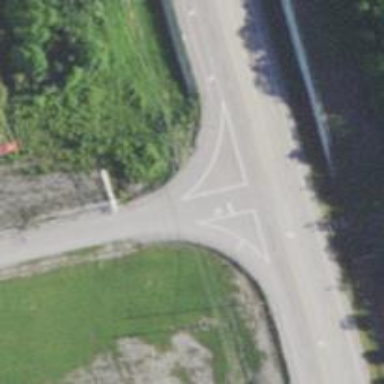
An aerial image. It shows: Trunk link highway.